Current action and preconditions to check: trajectory_clear

Your task: For each precondition in the list above, predict whether it will hold at this action.

Consider the current scene as observed from the mobile robot's camera, and analyze the predicted future states of all dynamic agents (e.g., people, animals, vehicles, or any moving entities) within the NEXT SECOND.

IMPORTANT: Only answer "very likely" if you are absolutely certain—based on strong, clear evidence—that a dynamic agent will violate the precondition in the predicted future state. Do NOT answer "very likely" for unlikely, ambiguous, or low-probability risks.

Ask yourself for each precondition: Is there a high probability, with clear and convincing evidence, that the predicted future states of any dynamic agent will interfere with the predicted future state of the currently executing action within the NEXT SECOND, causing that precondition to fail?

Assess the risk level based on these predictions. Use "likely" or "very likely" if motions create a clear risk of interference.

Use "neutral" or "improbable" if agents are nearby but their predicted paths are clearly diverging or non-conflicting.

Failure Risk Categories: "very improbable", "improbable", "neutral", "likely", "very likely"

Answer Format: Output ONLY the probability_of_failure value from these categories: "very improbable", "improbable", "neutral", "likely", "very likely"

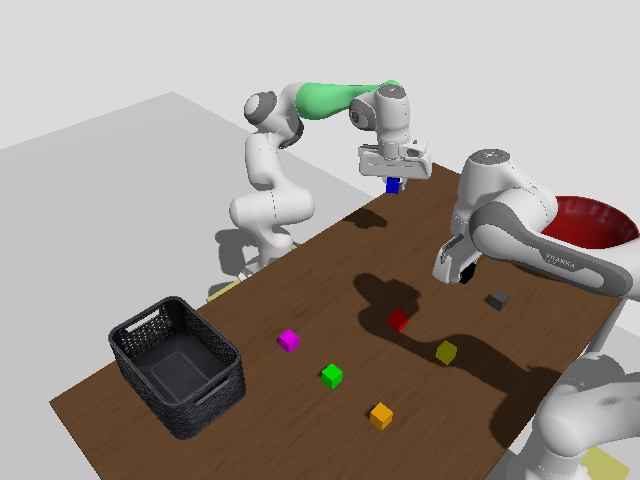

Answer: very improbable